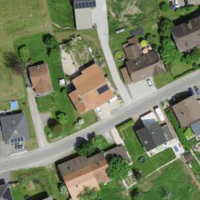
EUNIS habitat code: 55
Species observed at this site:
Urtica dioica